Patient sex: F
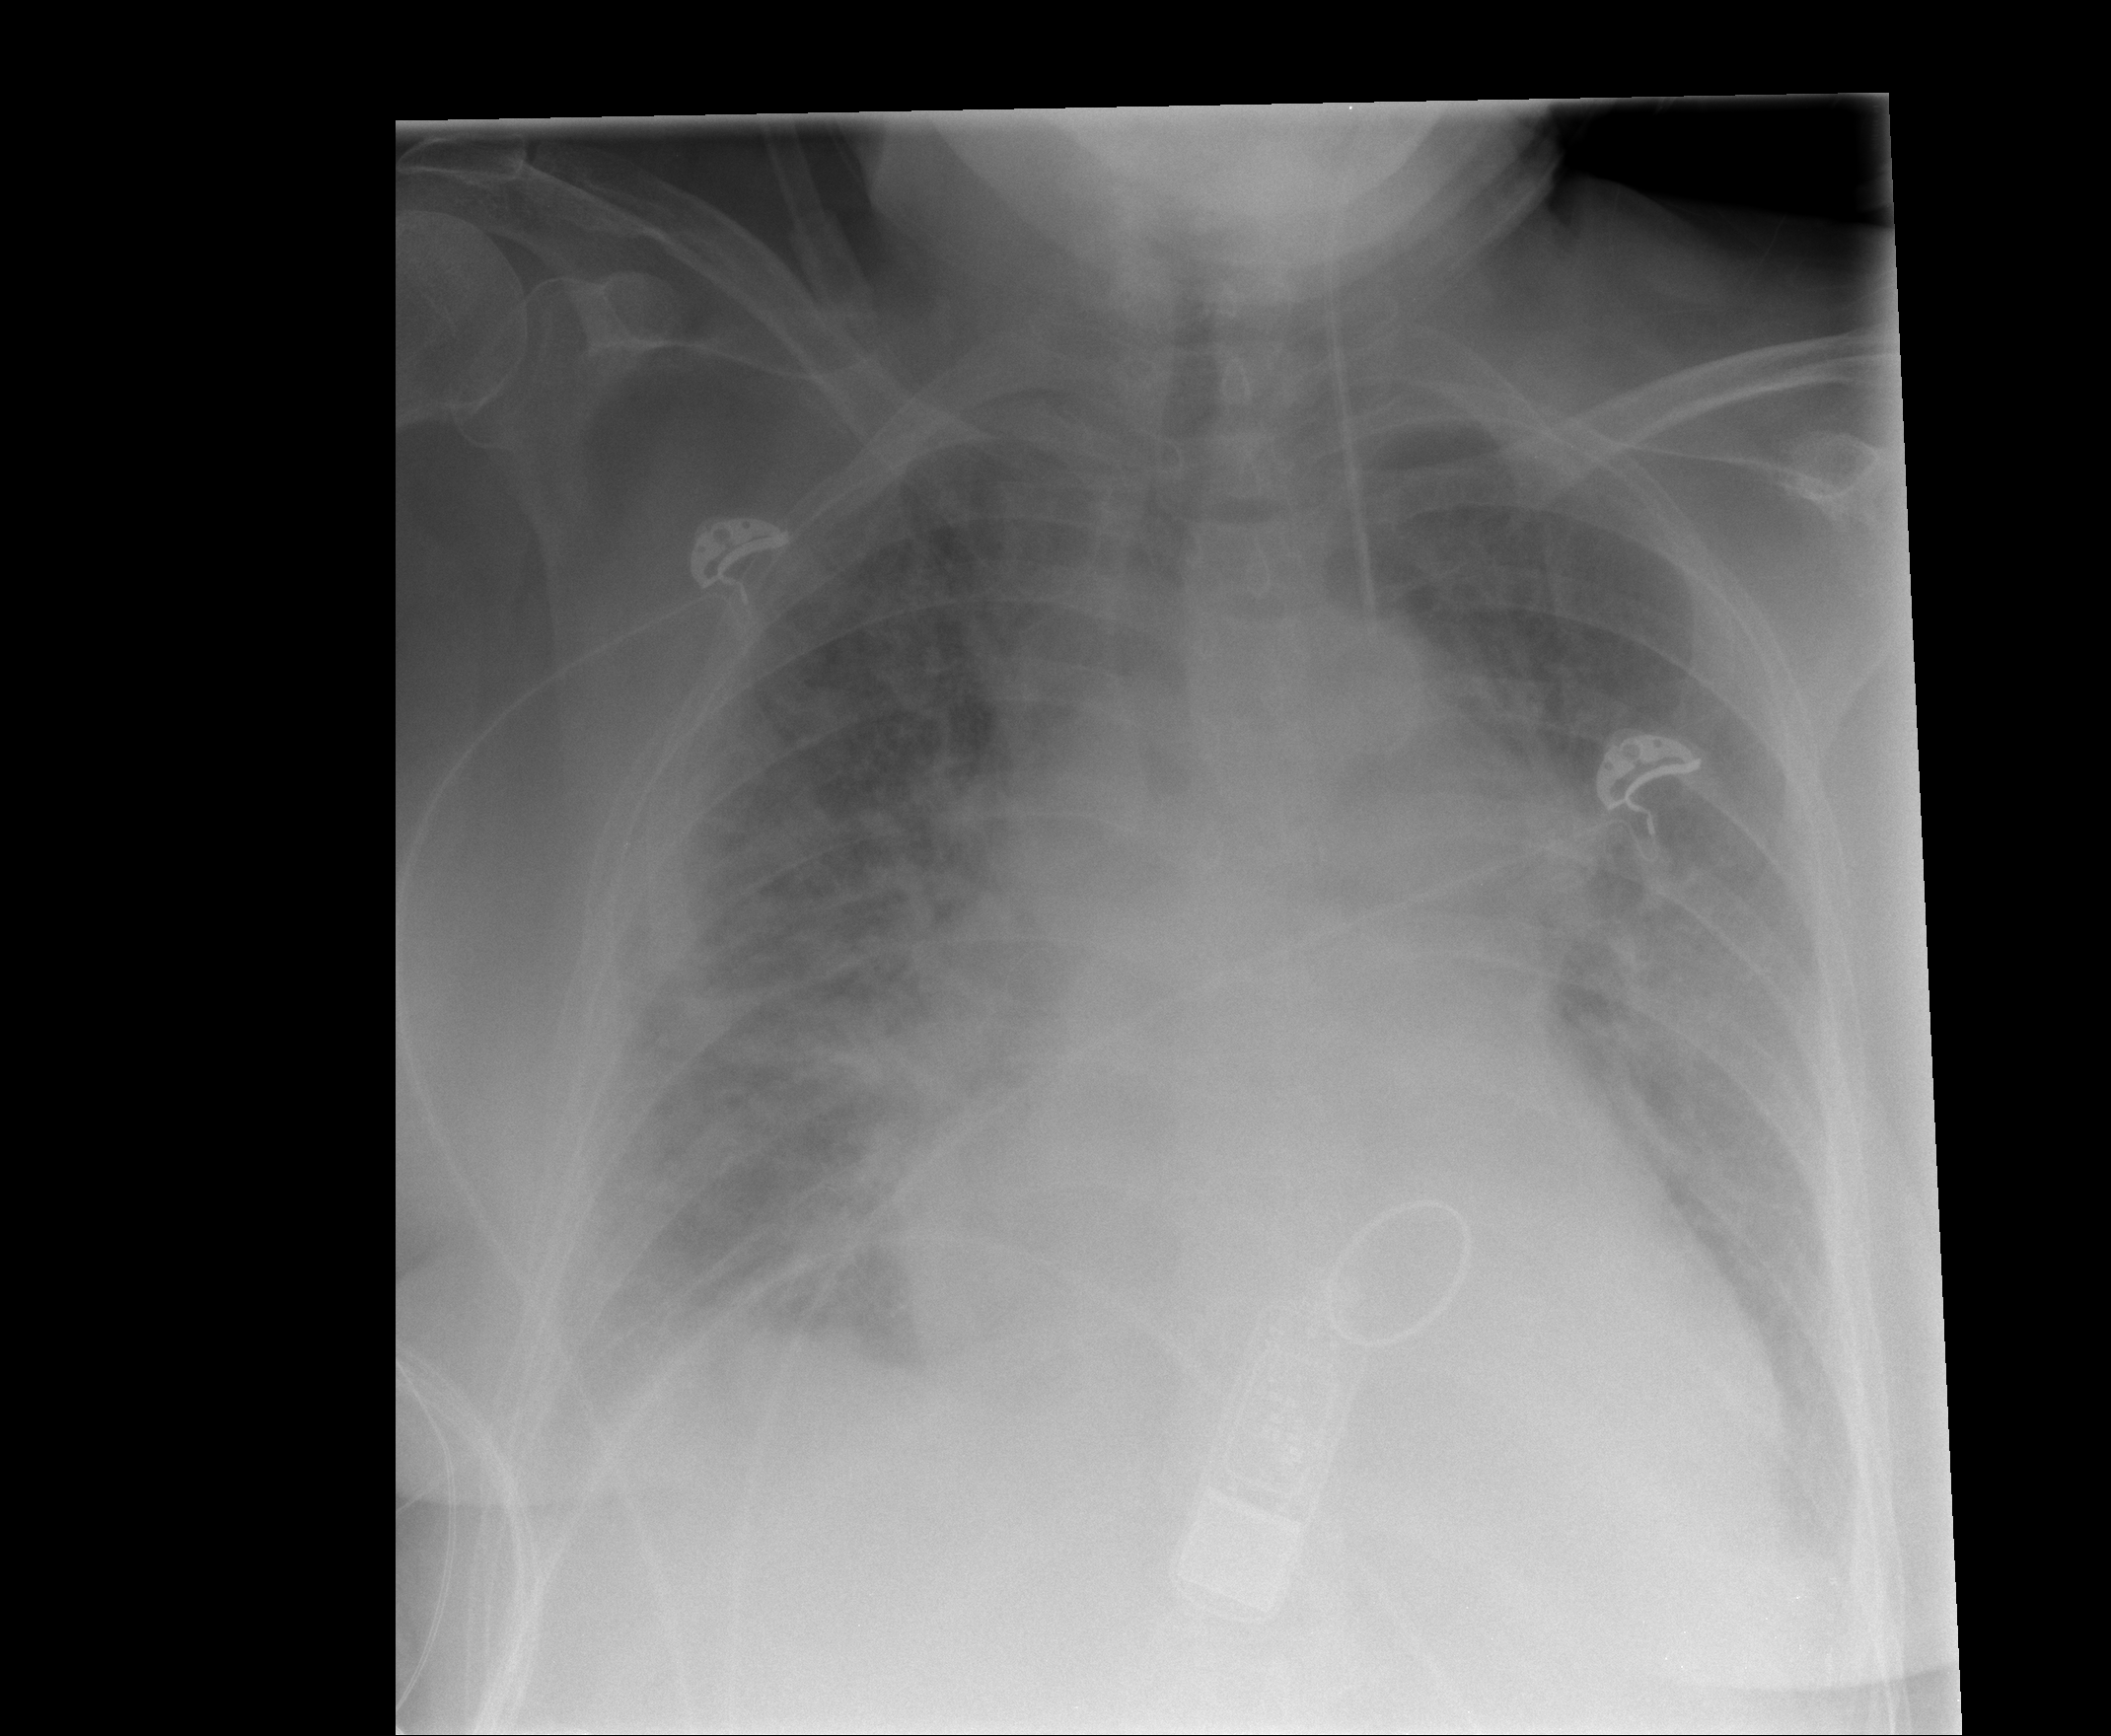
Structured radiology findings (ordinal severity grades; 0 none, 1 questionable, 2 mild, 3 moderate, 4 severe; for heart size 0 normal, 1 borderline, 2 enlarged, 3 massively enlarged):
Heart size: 2
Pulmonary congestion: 3
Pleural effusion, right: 2
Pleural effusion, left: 2
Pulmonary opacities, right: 2
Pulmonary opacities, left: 2
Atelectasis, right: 2
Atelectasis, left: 2